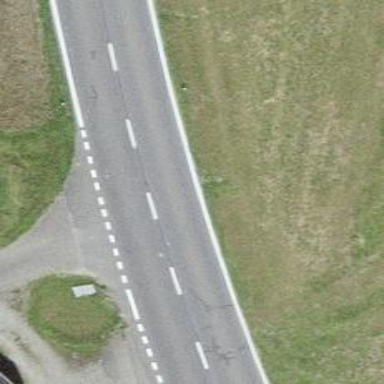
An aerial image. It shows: Secondary road with asphalt surface.